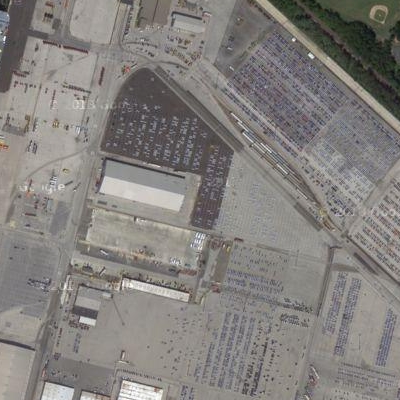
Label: gParking